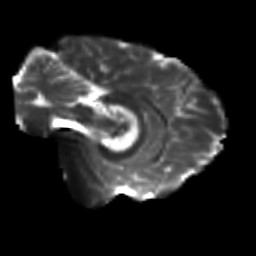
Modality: T2w
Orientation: sagittal
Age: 20
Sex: female
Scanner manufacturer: siemens
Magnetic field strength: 3 T
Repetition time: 3.5 s
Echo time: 0.113 s